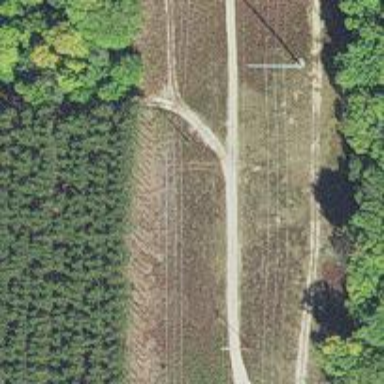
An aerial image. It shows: Power pole.